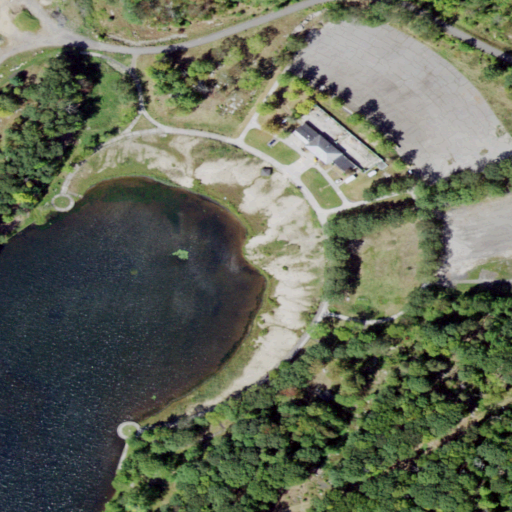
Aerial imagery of beach in New York named New Sebago Beach containing deciduous forest, open water, pasture, barren land, open development, low intensity development, grassland, herbaceous wetlands, medium intensity development, and mixed forest